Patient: sex M, age 70
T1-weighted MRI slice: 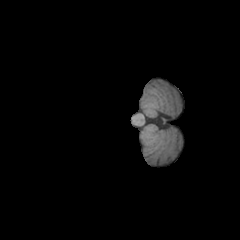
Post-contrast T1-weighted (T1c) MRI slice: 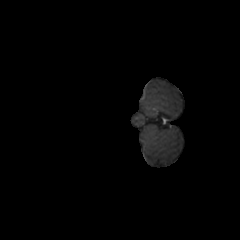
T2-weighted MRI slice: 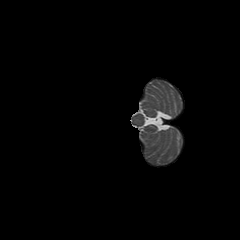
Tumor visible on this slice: no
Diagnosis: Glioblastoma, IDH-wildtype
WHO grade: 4